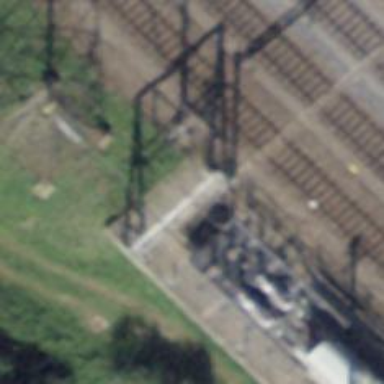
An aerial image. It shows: Insulator used in power systems.